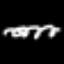
Label: squiggle